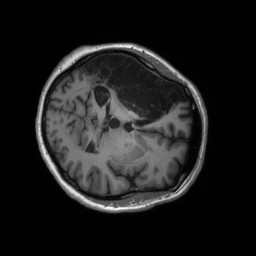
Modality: T1w
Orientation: axial
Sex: female
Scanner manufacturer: siemens
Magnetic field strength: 3 T
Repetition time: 2.3 s
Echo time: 0.00226 s